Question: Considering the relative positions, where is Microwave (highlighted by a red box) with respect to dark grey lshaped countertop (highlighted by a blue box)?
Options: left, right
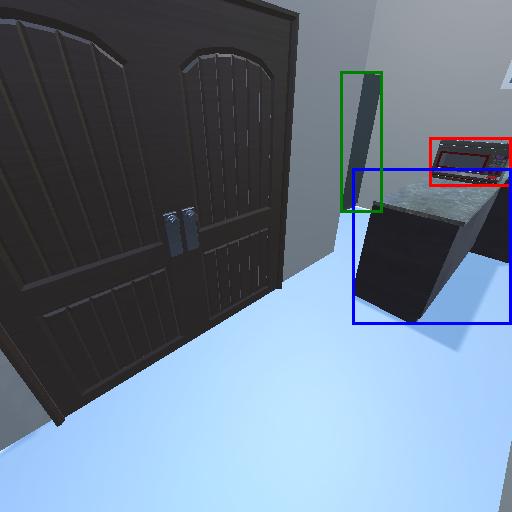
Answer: left